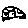
Label: car